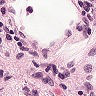
Metastatic tissue present: no